Question:
I've got a very basic example here. <URL> that creates a complex path - with lots of points. I've read up on an algorithm that may look over the points and create a simpler set of coordinates. Does anyone have any experience with this - examples on how to loop through the path data and pass it through the algorithm - find the shortest set of points to create a more rudimentary version of the shape?
<URL>
'''
var points = "M241,59L237,60L233,60L228,61L224,61L218,63L213,63L209,65L204,66L199,67L196,68L193,69L189,70L187,72L184,72L182,74L179,75L177,76L175,78L173,79L170,81L168,83L165,85L163,87L161,89L159,92L157,95L157,97L155,102L153,105L152,110L151,113L151,117L151,123L150,137L148,180L148,185L148,189L148,193L148,197L148,202L148,206L149,212L151,218L152,222L154,229L154,232L155,235L157,239L158,241L160,245L162,247L163,249L165,251L167,254L169,256L172,258L175,260L178,261L183,265L188,268L193,270L206,273L213,275L220,275L225,275L232,276L238,277L243,277L249,277L253,277L259,277L266,277L271,277L277,277L281,277L284,277L288,277L293,277L297,276L302,274L305,272L308,271L311,268L313,267L315,264L318,261L322,257L324,254L326,249L329,244L331,241L332,239L334,234L338,230L339,226L341,222L343,218L345,213L347,211L348,207L349,201L351,196L352,192L353,187L353,183L353,180L353,178L354,176L354,173L354,170L354,168L354,167L354,166L354,164L354,162L354,161L354,159L354,158L354,155L354,152L354,149L352,143L349,137L347,133L343,125L340,119 M241,59L340,119";
d3.select("#g-1").append("path").attr("d", points);
//simplify the path
function DouglasPeucker(){
}
/*
//http://en.wikipedia.org/wiki/Ramer-Douglas-Peucker_algorithm
function DouglasPeucker(PointList[], epsilon)
// Find the point with the maximum distance
dmax = 0
index = 0
end = length(PointList)
for i = 2 to ( end - 1) {
d = shortestDistanceToSegment(PointList[i], Line(PointList[1], PointList[end]))
if ( d > dmax ) {
index = i
dmax = d
}
}
// If max distance is greater than epsilon, recursively simplify
if ( dmax > epsilon ) {
// Recursive call
recResults1[] = DouglasPeucker(PointList[1...index], epsilon)
recResults2[] = DouglasPeucker(PointList[index...end], epsilon)
// Build the result list
ResultList[] = {recResults1[1...end-1] recResults2[1...end]}
} else {
ResultList[] = {PointList[1], PointList[end]}
}
// Return the result
return ResultList[]
end
*/
'''
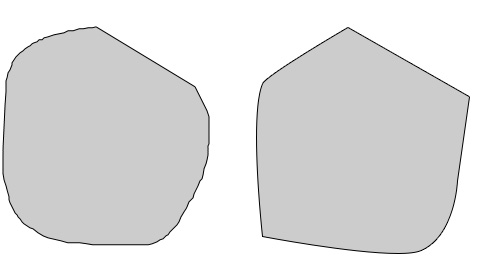
Answer: It's not clear what your problem is exactly. Do you have problems to turn the SVG data string into a list of points? You can use this:
'''
function path_from_svg(svg) {
var pts = svg.split(/[ML]/);
var path = [];
console.log(pts.length);
for (var i = 1; i < pts.length; i++) {
path.push(pts[i].split(","));
}
return path;
}
'''
It is a very simple approach: It splits the string on all move ('M') and line ('L') commands and treats them as lines. It then splits all substrings on the comma. The first "substring" is ignored, because it is the empty string before the first 'M'. If there is a way to do this better in 'd3' I haven't found it.
The reverse operation is easier:
'''
function svg_to_path(path) {
return "M" + path.join("L");
}
'''
This is equivalent to 'svg.line.interpolate("linear")'.
You can then implement the Douglas-Peucker algorithm on this path data recursively:
'''
function path_simplify_r(path, first, last, eps) {
if (first >= last - 1) return [path[first]];
var px = path[first][0];
var py = path[first][1];
var dx = path[last][0] - px;
var dy = path[last][1] - py;
var nn = Math.sqrt(dx*dx + dy*dy);
var nx = -dy / nn;
var ny = dx / nn;
var ii = first;
var max = -1;
for (var i = first + 1; i < last; i++) {
var p = path[i];
var qx = p[0] - px;
var qy = p[1] - py;
var d = Math.abs(qx * nx + qy * ny);
if (d > max) {
max = d;
ii = i;
}
}
if (max < eps) return [path[first]];
var p1 = path_simplify_r(path, first, ii, eps);
var p2 = path_simplify_r(path, ii, last, eps);
return p1.concat(p2);
}
function path_simplify(path, eps) {
var p = path_simplify_r(path, 0, path.length - 1, eps);
return p.concat([path[path.length - 1]]);
}
'''
The distance to the line is not calculated in a separate function but directly with the formula for the distance of a point to a 2d line from the normal '{nx, ny}' on the line vector '{dx, dy}' between the first and last point. The normal is normalised, 'nx*nx + ny*ny == 1'.
When creating the paths, only the first point is added, the last point 'path[last]' is implied and must be added in 'path_simplify', which is a front end to the recursive function 'path_simplify_r'. This approach was chosen so that concatenating the left and right subpaths does not create a duplicate point in the middle. (This could equally well and maybe cleaner be done by joining 'p1' and 'p2.slice(1)'.)
Here's everything put together in a fiddle: <URL>